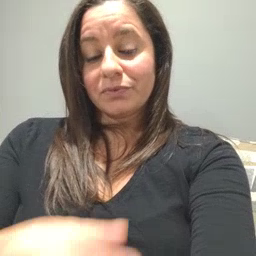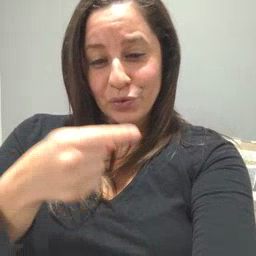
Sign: owie